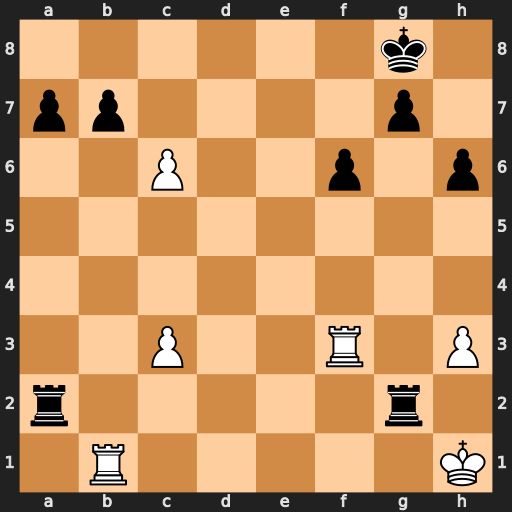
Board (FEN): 6k1/pp4p1/2P2p1p/8/8/2P2R1P/r5r1/1R5K
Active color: w
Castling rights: -
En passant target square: -
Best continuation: c7 Rh2+ Kg1 Rag2+ Kf1 Kh7 c8=Q